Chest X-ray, AP view. Patient: 46 years old, sex F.
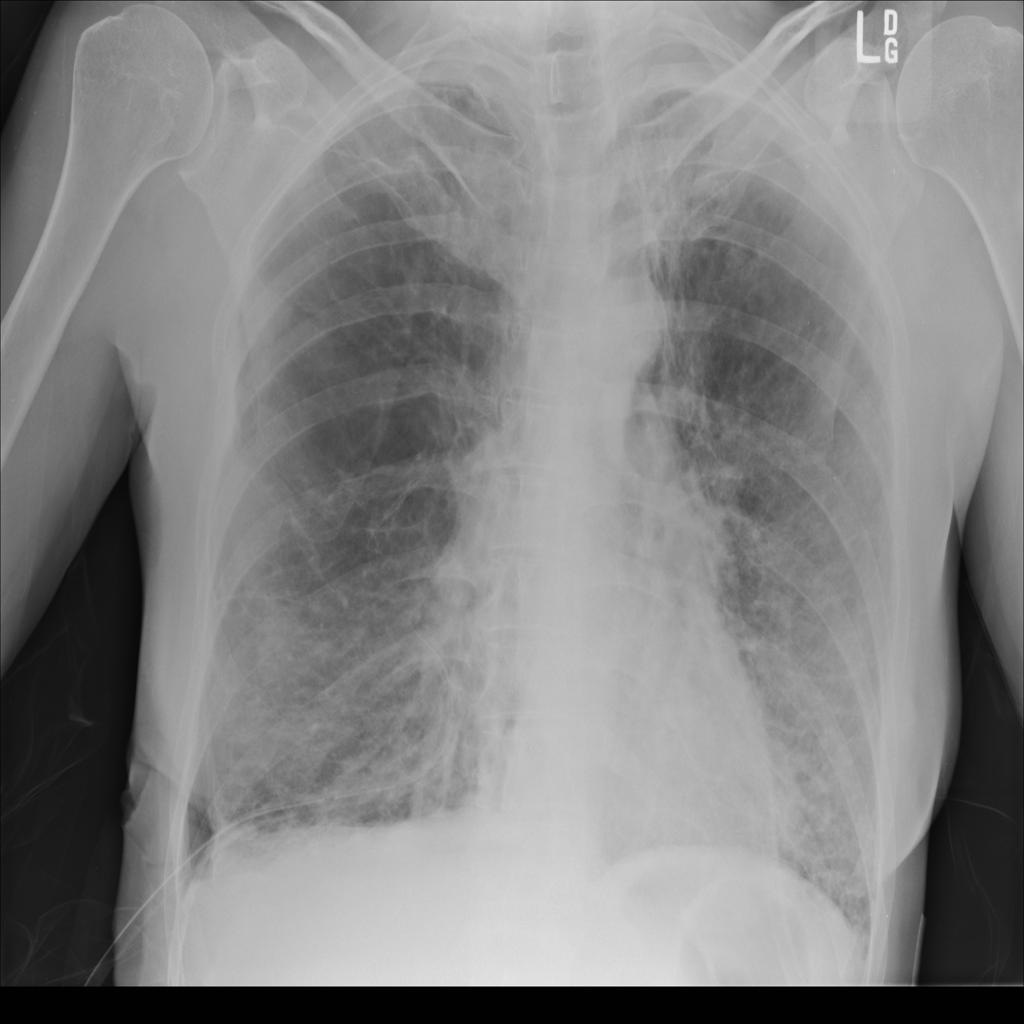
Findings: Pneumothorax